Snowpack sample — Buffalo Mountain, Silverthorne, Colorado, USA (2/22/26, 2:02 PM MST)
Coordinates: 39.622, -106.113
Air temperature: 33 °F
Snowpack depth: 63 cm
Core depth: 10 cm
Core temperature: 30.2 °F
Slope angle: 11°, slope face: 116°
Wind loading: low
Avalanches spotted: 0
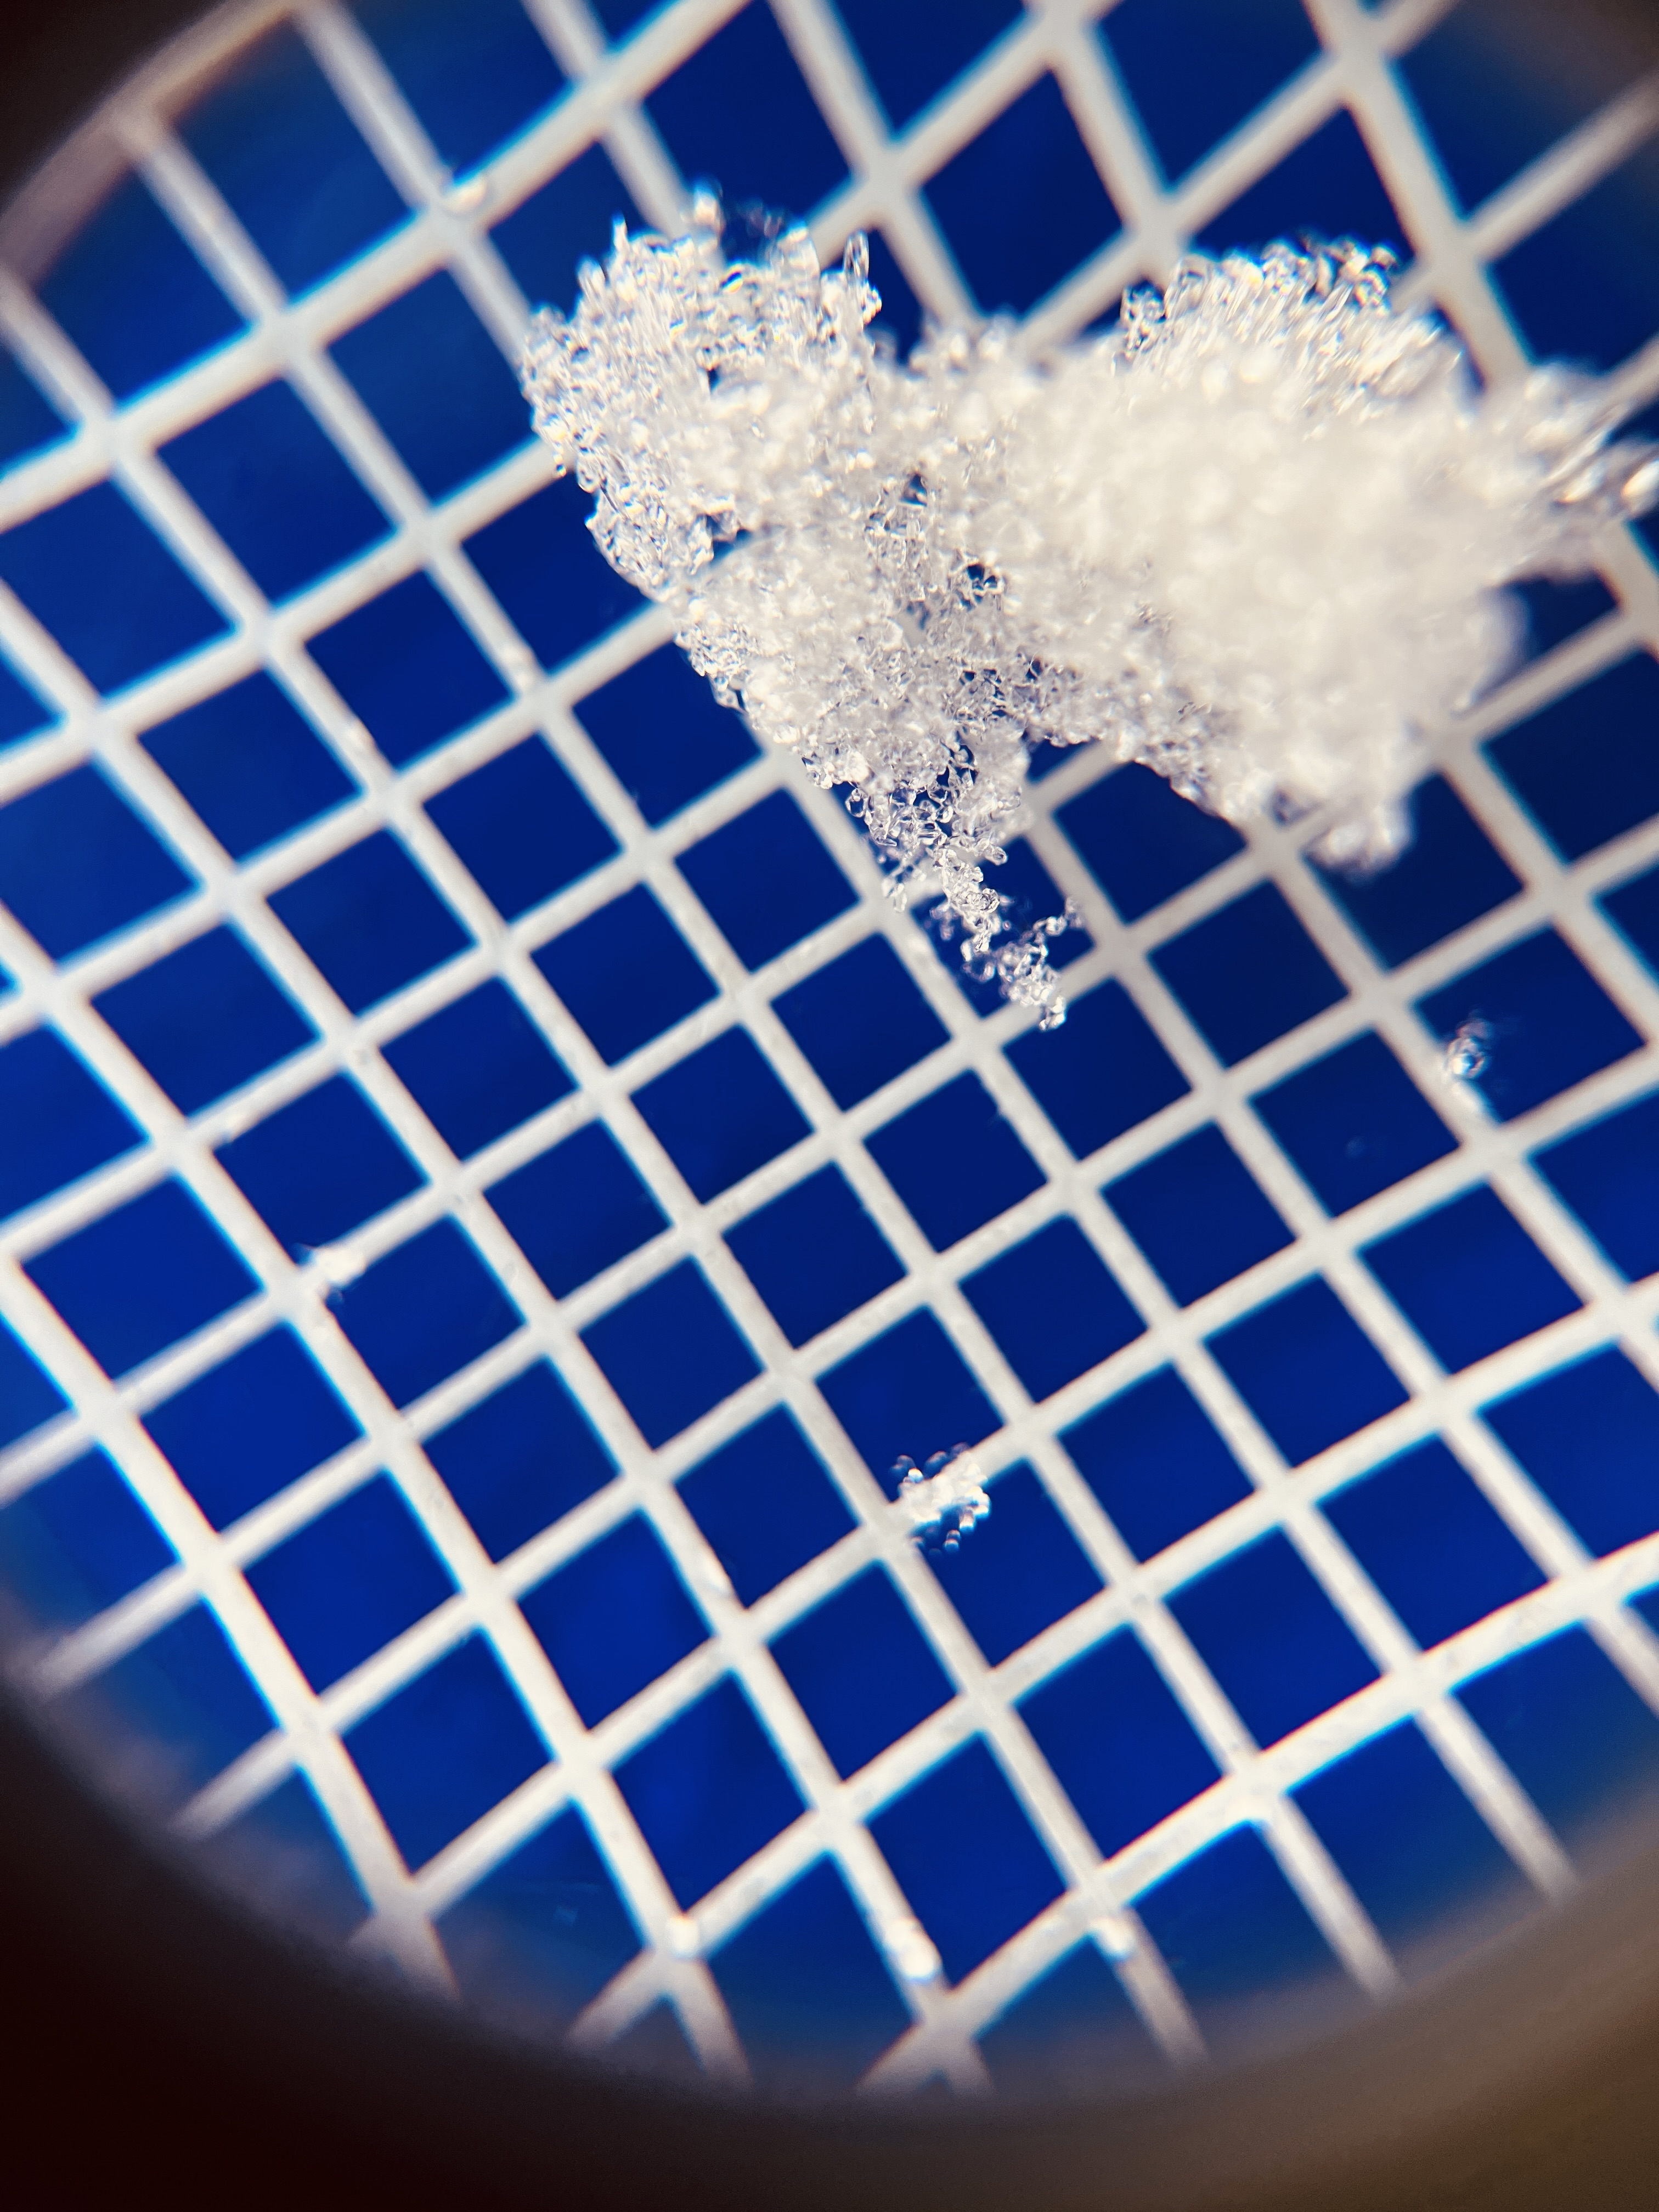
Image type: magnified_profile
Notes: In a firebreak similar to site 1, minimal wind loading with no spotted avalanches (not many faces in view though)